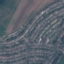
Label: Residential